Question: I am using the following CSS to create a custom button
'''
.myBlackButton02 {
-moz-box-shadow:inset 0px -3px 7px 0px #6a6f76;
-webkit-box-shadow:inset 0px -3px 7px 0px #6a6f76;
box-shadow:inset 0px -3px 7px 0px #6a6f76;
background:-webkit-gradient(linear, left top, left bottom, color-stop(0.05, #61656c), color-stop(1, #292b2e));
background:-moz-linear-gradient(top, #61656c 5%, #292b2e 100%);
background:-webkit-linear-gradient(top, #61656c 5%, #292b2e 100%);
background:-o-linear-gradient(top, #61656c 5%, #292b2e 100%);
background:-ms-linear-gradient(top, #61656c 5%, #292b2e 100%);
background:linear-gradient(to bottom, #61656c 5%, #292b2e 100%);
filter:progid:DXImageTransform.Microsoft.gradient(startColorstr='#61656c', endColorstr='#292b2e',GradientType=0);
background-color:#61656c;
-moz-border-radius:3px;
-webkit-border-radius:3px;
border-radius:3px;
border:1px solid #040405;
display:inline-block;
cursor:pointer;
color:#ffffff;
font-family:Tahoma;
padding:9px 23px;
text-decoration:none;
text-shadow:0px 1px 0px #263666;
}
.myBlackButton02:hover {
background:-webkit-gradient(linear, left top, left bottom, color-stop(0.05, #292b2e), color-stop(1, #61656c));
background:-moz-linear-gradient(top, #292b2e 5%, #61656c 100%);
background:-webkit-linear-gradient(top, #292b2e 5%, #61656c 100%);
background:-o-linear-gradient(top, #292b2e 5%, #61656c 100%);
background:-ms-linear-gradient(top, #292b2e 5%, #61656c 100%);
background:linear-gradient(to bottom, #292b2e 5%, #61656c 100%);
filter:progid:DXImageTransform.Microsoft.gradient(startColorstr='#292b2e', endColorstr='#61656c',GradientType=0);
background-color:#292b2e;
}
.myBlackButton02:active {
background:transparent;
}
'''
and my HTML is:
'''
<div id="d1" style="height:46px;top:0px;left:0px;right:0px;" class="heading01" >
<div id="d2" class="style1" style="position:absolute;left:10px;top:4.5px;color:#FFF;">Heading</div>
<div align="right" style="padding-top:2.5px;padding-right:10px;">
<button class="myBlackButton02" style="font-size:10pt;outline:none;"> x </button>
<button class="myBlackButton02" style="font-size:10pt;outline:none;"> x </button>
<button class="myBlackButton02" style="font-size:10pt;outline:none;">
<img src="icons/extensions/right_16.png" style=""/>
</button>
</div>
'''
and the css for heading01 is
'''
.heading01{
background: rgb(69,72,77); /* Old browsers */
background: -moz-linear-gradient(top, rgba(69,72,77,1) 0%, rgba(0,0,0,1) 100%); /* FF3.6+ */
background: -webkit-gradient(linear, left top, left bottom, color-stop(0%,rgba(69,72,77,1)), color-stop(100%,rgba(0,0,0,1))); /* Chrome,Safari4+ */
background: -webkit-linear-gradient(top, rgba(69,72,77,1) 0%,rgba(0,0,0,1) 100%); /* Chrome10+,Safari5.1+ */
background: -o-linear-gradient(top, rgba(69,72,77,1) 0%,rgba(0,0,0,1) 100%); /* Opera 11.10+ */
background: -ms-linear-gradient(top, rgba(69,72,77,1) 0%,rgba(0,0,0,1) 100%); /* IE10+ */
background: linear-gradient(to bottom, rgba(69,72,77,1) 0%,rgba(0,0,0,1) 100%); /* W3C */
filter: progid:DXImageTransform.Microsoft.gradient( startColorstr='#45484d', endColorstr='#000000',GradientType=0 ); /* IE6-9 */
}
'''
with those what i am getting is

but what i want is for all the buttons to be at the same vertical height. i know there is a way to do this but i don't know how. so any help would be appreciated. i even tried doing it by setting the image as a background image but the gradient becomes a solid color, even tried it with a div but it's the same is the image. thanks
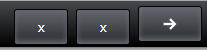
Answer: You should add the next code to your .myBlackButton02 CSS:
'''
vertical-align: middle;
width: 50pt;
height: 30pt;
'''
You must define your preferred button width and height according to your image.